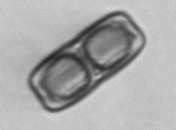
Label: Ephemera